Question: I'm about to learn Java. And I'm trying to write a GUI for a simple calculator with a GridBagLayout.
The problem is that my "+" Button isn't over 2 rows hight. I don't know why? I tried to do it once in the last row with:
> '''
c.gridwidth = 1;
c.gridy = 4;
c.gridx = 3;
c.gridheight = 2;
c.ipady = 26;
subpanel.add(bplus, c);
'''
and once in the 2. last row.
> '''
c.gridwidth = 1;
c.gridy = 3;
c.gridx = 3;
c.gridheight = 2;
c.ipady = 26;
subpanel.add(bplus, c);
'''
Here is the hole code of the gui, if you want to test it, maybe you have to adjust the main.
'''
package gui;
import classes.Rechner;
import javax.swing.*;
import java.awt.*;
import java.awt.event.ActionEvent;
import java.awt.event.ActionListener;
import java.awt.event.KeyEvent;
import java.awt.event.KeyListener;
/**
* Created by tq67 on 17.07.2014.
*/
public class CalculatorGUI extends JFrame {
public static void main(String[] args) {
CalculatorGUI gui = new CalculatorGUI();
gui.setDefaultCloseOperation(JFrame.EXIT_ON_CLOSE);
gui.setVisible(true);
}
public CalculatorGUI() {
setTitle("Calculator");
setBounds(300, 300, 220, 225);
JPanel subpanel = new JPanel();
JPanel headpanel = new JPanel();
final JTextField input = new JTextField();
input.addKeyListener(new KeyListener() {
@Override
public void keyTyped(KeyEvent e) {
}
@Override
public void keyPressed(KeyEvent e) {
}
@Override
public void keyReleased(KeyEvent e) {
if (10 == e.getKeyCode()) {
Rechner rechner = new Rechner(input.getText());
input.setText(rechner.rechnen().toPlainString());
}
if (27 == e.getKeyCode()) {
input.setText("");
}
}
});
ActionListener buttonListener = new ActionListener() {
@Override
public void actionPerformed(ActionEvent e) {
input.setText(input.getText() + e.getActionCommand());
}
};
ActionListener resultListener = new ActionListener() {
@Override
public void actionPerformed(ActionEvent e) {
if (e.getActionCommand().equals("=")) {
Rechner rechner = new Rechner(input.getText());
input.setText(rechner.rechnen().toPlainString());
} else {
input.setText("");
}
}
private void calc() {
Rechner rechner = new Rechner(input.getText());
input.setText(rechner.rechnen().toPlainString());
}
};
JButton b1 = new JButton("1");
JButton b2 = new JButton("2");
JButton b3 = new JButton("3");
JButton b4 = new JButton("4");
JButton b5 = new JButton("5");
JButton b6 = new JButton("6");
JButton b7 = new JButton("7");
JButton b8 = new JButton("8");
JButton b9 = new JButton("9");
JButton b0 = new JButton("0");
JButton bdot = new JButton(".");
JButton bplus = new JButton("+");
JButton bminus = new JButton("-");
JButton bdiv = new JButton("/");
JButton bmult = new JButton("*");
JButton bresult = new JButton("=");
JButton bcancel = new JButton("C");
b1.addActionListener(buttonListener);
b2.addActionListener(buttonListener);
b3.addActionListener(buttonListener);
b4.addActionListener(buttonListener);
b5.addActionListener(buttonListener);
b6.addActionListener(buttonListener);
b7.addActionListener(buttonListener);
b8.addActionListener(buttonListener);
b9.addActionListener(buttonListener);
b0.addActionListener(buttonListener);
bdot.addActionListener(buttonListener);
bplus.addActionListener(buttonListener);
bminus.addActionListener(buttonListener);
bdiv.addActionListener(buttonListener);
bmult.addActionListener(buttonListener);
bresult.addActionListener(resultListener);
bcancel.addActionListener(resultListener);
headpanel.setLayout(new GridBagLayout());
subpanel.setLayout(new GridBagLayout());
GridBagConstraints c = new GridBagConstraints();
c.fill = GridBagConstraints.HORIZONTAL;
c.weightx = 1;
c.weighty = 3;
c.gridx = 0;
c.gridy = 0;
c.ipady = 10;
headpanel.add(input, c);
setLayout(new BorderLayout());
add(headpanel, BorderLayout.NORTH);
add(subpanel, BorderLayout.SOUTH);
c.fill = GridBagConstraints.HORIZONTAL;
c.ipady = 0;
c.gridx = 0;
c.gridy = 0;
subpanel.add(b7, c);
c.gridx++;
subpanel.add(b8, c);
c.gridx++;
subpanel.add(b9, c);
c.gridx++;
subpanel.add(bmult, c);
c.fill = GridBagConstraints.HORIZONTAL;
c.gridx = 0;
c.gridy = 1;
subpanel.add(b4, c);
c.gridx++;
subpanel.add(b5, c);
c.gridx++;
subpanel.add(b6, c);
c.gridx++;
subpanel.add(bdiv, c);
c.fill = GridBagConstraints.HORIZONTAL;
c.gridx = 0;
c.gridy = 2;
subpanel.add(b1, c);
c.gridx++;
subpanel.add(b2, c);
c.gridx++;
subpanel.add(b3, c);
c.gridx++;
subpanel.add(bminus, c);
c.fill = GridBagConstraints.HORIZONTAL;
c.gridheight = 1;
c.ipady = 0;
c.gridx = 0;
c.gridy = 3;
subpanel.add(bdot, c);
c.gridwidth = 2;
c.gridx++;
subpanel.add(b0, c);
c.gridwidth = 1;
c.gridx = 3;
c.gridheight = 2;
c.ipady = 26;
subpanel.add(bplus, c);
c.fill = GridBagConstraints.HORIZONTAL;
c.gridwidth = 1;
c.ipady = 0;
c.gridx = 0;
c.gridy = 4;
subpanel.add(bcancel, c);
c.gridx = 1;
c.gridwidth = 2;
subpanel.add(bresult, c);
}
}
'''
I read about a bug here in Stackoverflow that when you ouse gridx is bigger then 0 you will have a problem with gridheight...
At the Moment the GUI looks like that:

Thx for your help.
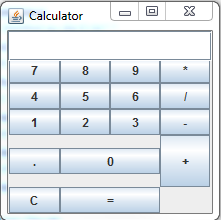
Answer: Two things, first, reset the 'gridheight' after you've used it
'''
c.gridwidth = 1;
c.gridx = 3;
c.gridheight = 2;
c.ipady = 26;
subpanel.add(bplus, c);
c.fill = GridBagConstraints.HORIZONTAL;
c.gridwidth = 1;
c.ipady = 0;
c.gridx = 0;
c.gridy = 4;
// Still using the gridheight of 2...
subpanel.add(bcancel, c);
'''
Should be more like...
'''
c.fill = GridBagConstraints.HORIZONTAL;
c.gridwidth = 1;
c.ipady = 0;
c.gridx = 0;
c.gridy = 4;
c.gridheight = 1;
subpanel.add(bcancel, c);
'''
I'd also get rid of the 'c.ipady = 26;', but that's me ;)
And second, make use of the 'BOTH' fill constraint...
'''
c.fill = GridBagConstraints.BOTH;
c.gridwidth = 1;
c.gridx = 3;
c.gridheight = 2;
c.ipady = 26;
subpanel.add(bplus, c);
'''

Also...
'''
public void keyReleased(KeyEvent e) {
if (10 == e.getKeyCode()) {
Rechner rechner = new Rechner(input.getText());
input.setText(rechner.rechnen().toPlainString());
}
if (27 == e.getKeyCode()) {
input.setText("");
}
}
'''
The 'keyCode' doesn't represent ASCII characters, but instead, represents virtual key codes. You should be using 'KeyEvent.VK_ENTER' (I think) and 'KeyEvent.VK_ESCAPE'. Beware, that a 'JTextField' already has capacity to handle the for the 'ActionListener' interface. In any case, you should consider using the <URL> API if possible